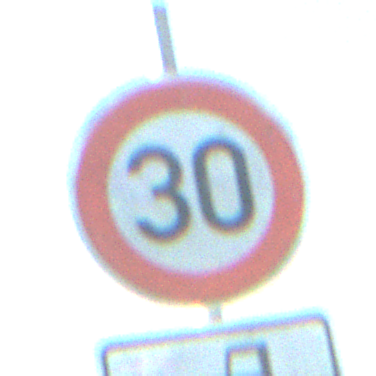
Verkehrszeichen: Geschwindigkeit30
Zusatzzeichen unten: HinweisDurchSinnbild17
Umgebung: Outdoor, Nature
Tageszeit: MorningAfternoon
Wetter: Clear
Licht: Natural
Jahreszeit: NotSpecified
Kontrast: HighContrast